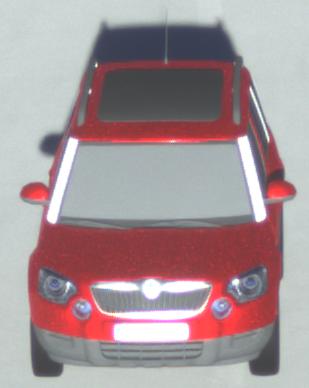
Make: Skoda
Model: Yeti 1.2 TSI
Detailed model: Yeti
Model produced from: 2009/11
Model produced until: 2011/10
Doors: 5
Color: red
Road condition: dry road
Daytime: sunrise or sunset
Contrast: high contrast